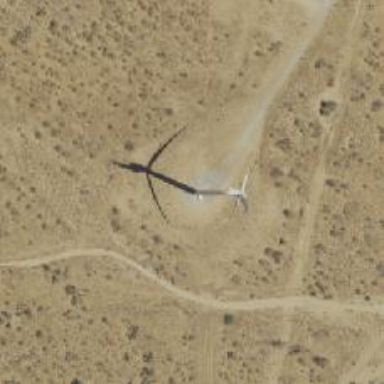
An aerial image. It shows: Wind power generator with horizontal axis wind turbine manufactured by Vestas.